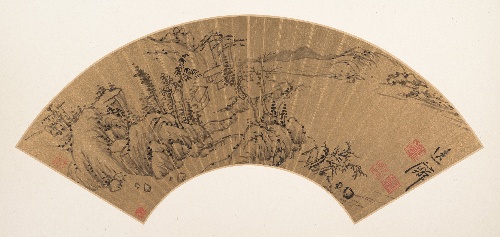
Title: 明     鄒之麟     山水圖     扇面|Landscape
Artist: Zou Zhilin
Artist bio: Chinese, 1574–ca. 1654
Date: mid-17th century
Object type: Folding fan mounted as an album leaf
Classification: Paintings
Medium: Folding fan mounted as an album leaf; ink on gold paper
Culture: China
Period: Ming (1368–1644) or Qing (1644–1911) dynasty
Dimensions: Image: 9 1/2 × 20 1/8 in. (24.1 × 51.1 cm)
Department: Asian Art
Credit line: Bequest of John M. Crawford Jr., 1988
Accession year: 1989
Repository: Metropolitan Museum of Art, New York, NY
Tags: Landscapes